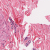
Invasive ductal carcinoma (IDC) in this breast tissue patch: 0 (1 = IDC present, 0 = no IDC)